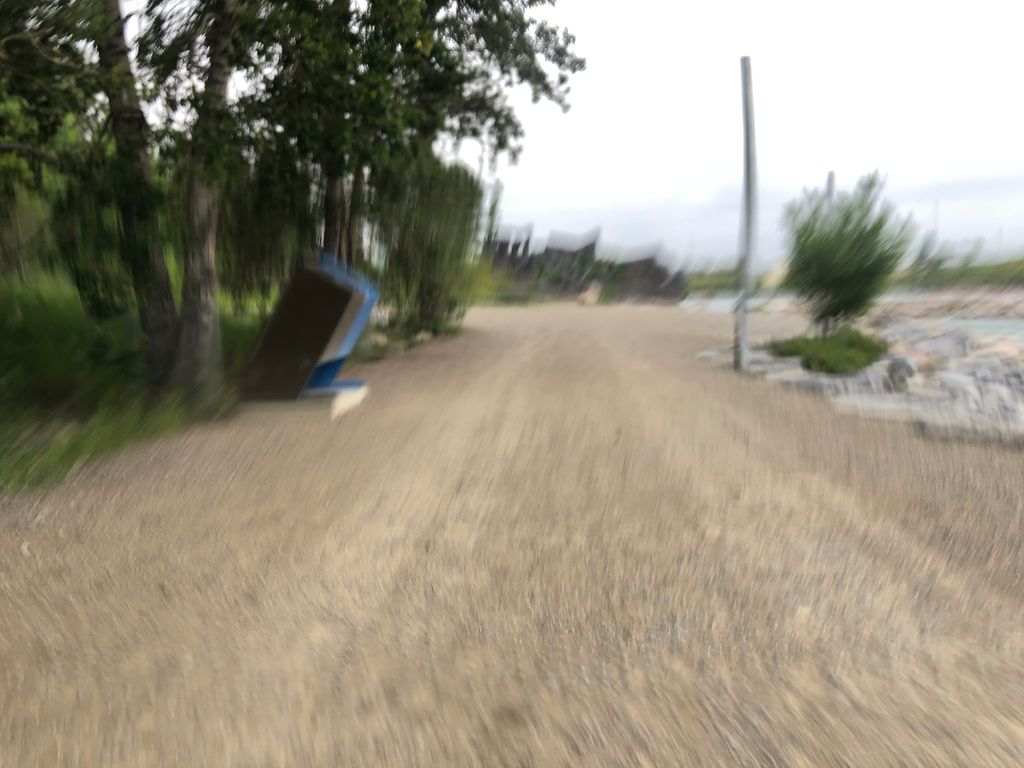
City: calgary